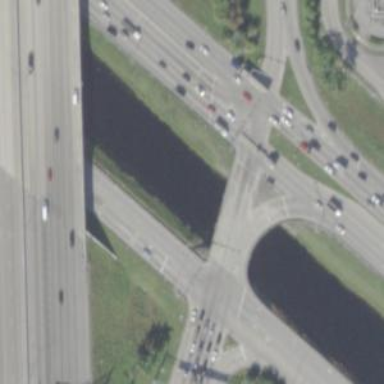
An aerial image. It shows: Bridge along trunk link highway.